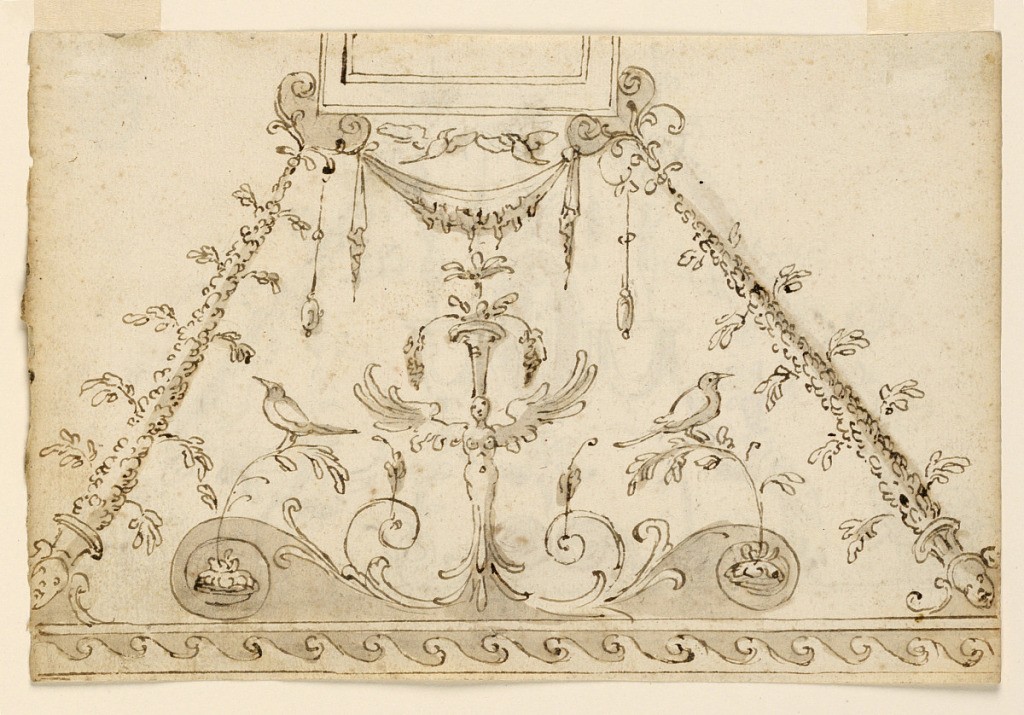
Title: Two Projects for Painted Grotesque Decorations of a Ceiling
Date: ca. 1590
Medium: Charcoal, pen and ink, brush and greyish-brown watercolor on laid paper.
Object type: Drawing
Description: Horizontal rectangle. At top center are parts of outline of the framing of the central panel. Below are framing mouldings with wave motif at front. The lower corners are connect to the corners of central panel by garlan candelabra with masks at their bases. Below is the center of the rhomboidal panel, at front is a winged, armless half-figure, supporting a vase with leaves on her head. Two birds sit on spring rinceaux below. On verso: the same image as on recto but at the rhomboidal panel, there is an ovoidal medallion with a standing figure, on which lamps stand and drapery festoons hang. Birds flying beside it. Below are rinceaux with two half figures that are similar to design on recto.